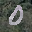
Label: 0